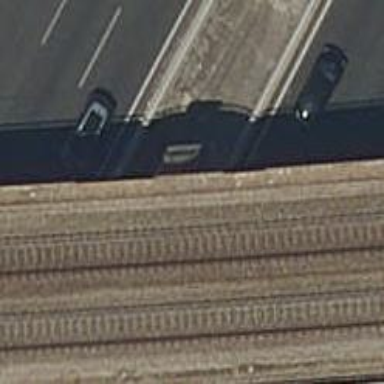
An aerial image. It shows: Bridge with electrified railway tracks featuring contact line.